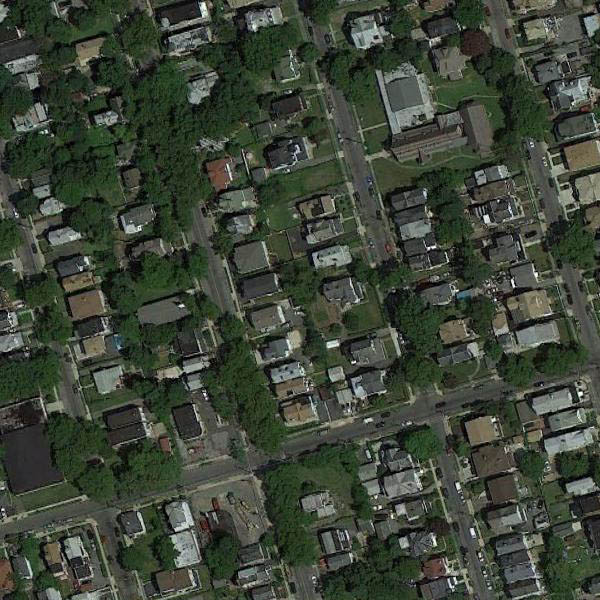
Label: DenseResidential